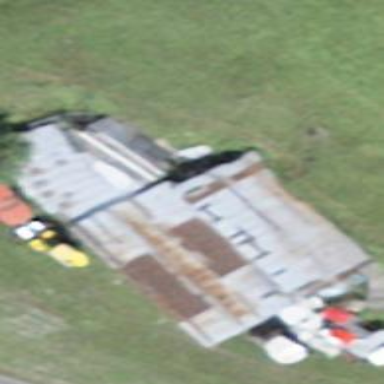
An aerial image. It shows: Building with flat roof.